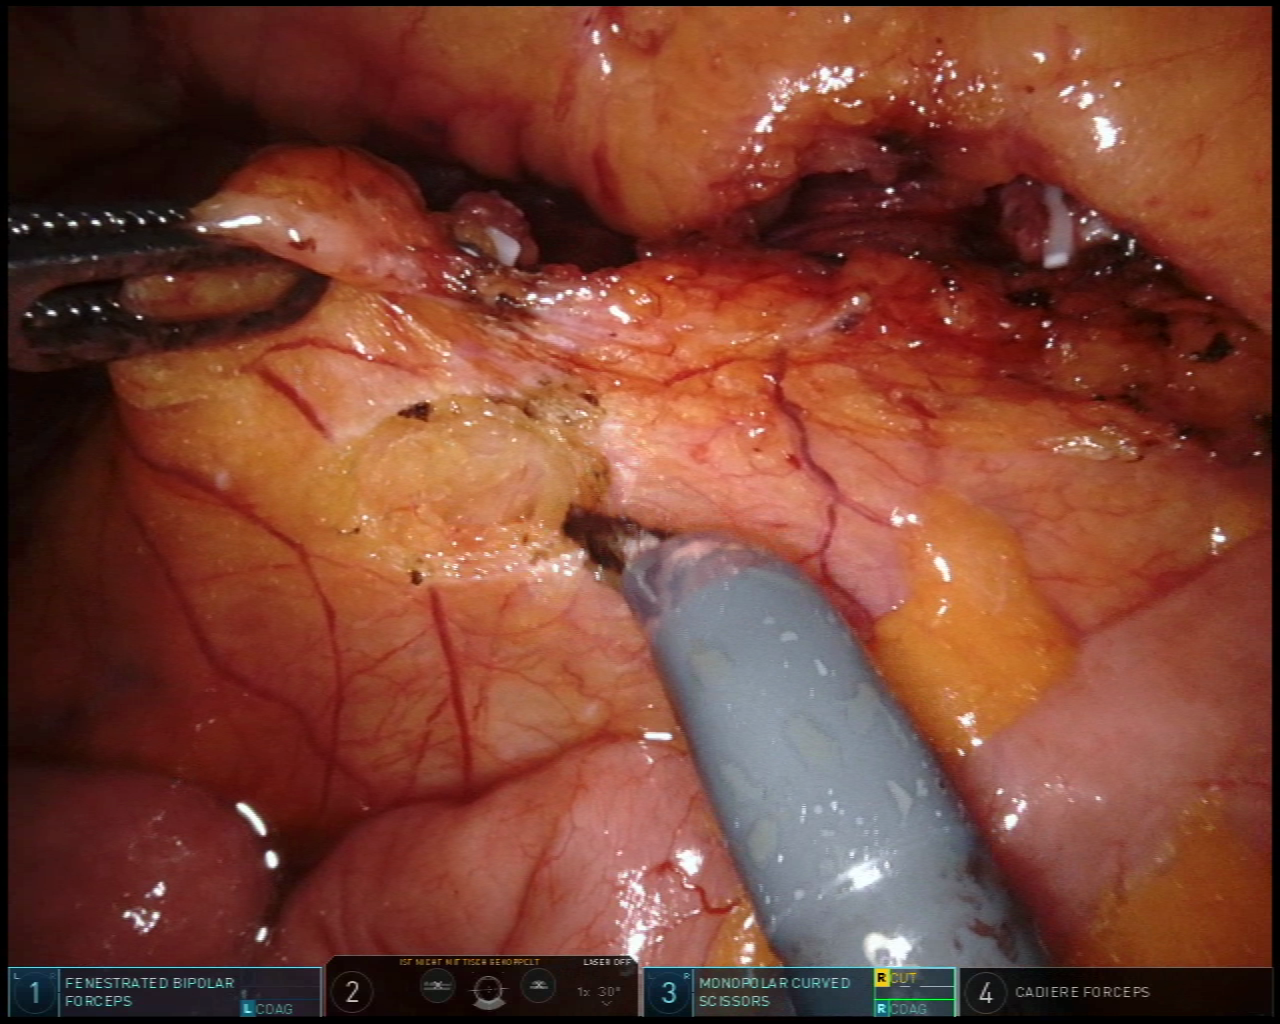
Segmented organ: small_intestine
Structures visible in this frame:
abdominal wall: no
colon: no
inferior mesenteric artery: no
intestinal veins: no
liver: no
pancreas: no
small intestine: yes
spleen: no
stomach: no
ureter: no
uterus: no
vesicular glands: no